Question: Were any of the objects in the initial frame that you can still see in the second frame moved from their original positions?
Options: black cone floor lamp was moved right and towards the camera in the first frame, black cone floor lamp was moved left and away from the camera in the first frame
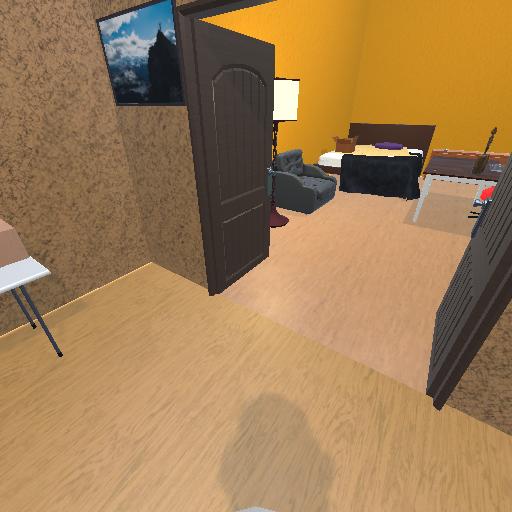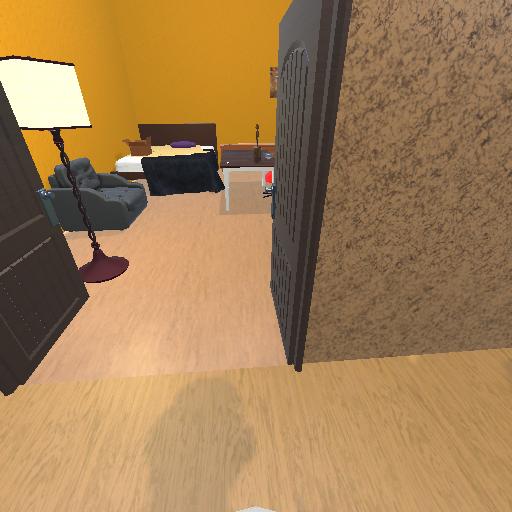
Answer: black cone floor lamp was moved right and towards the camera in the first frame